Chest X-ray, PA view. Patient: 65 years old, sex F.
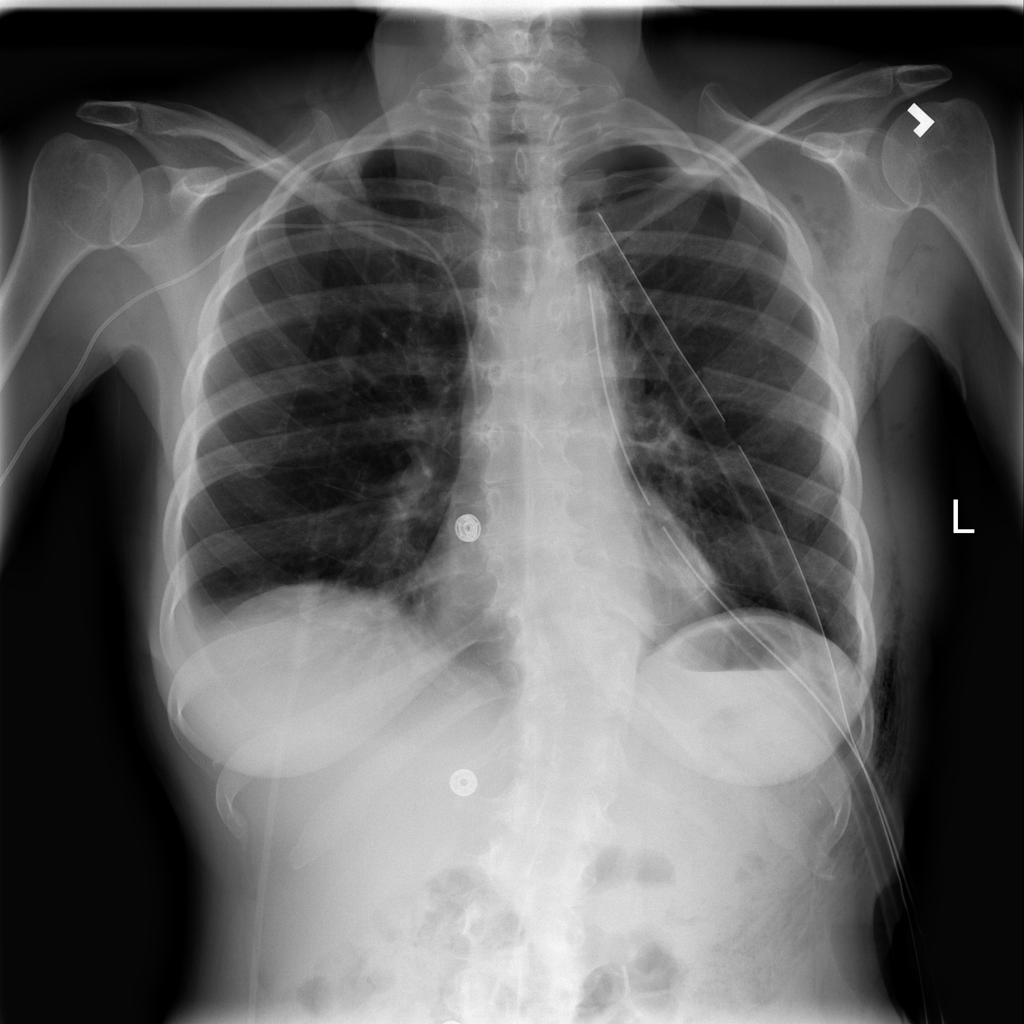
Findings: Emphysema, Pneumothorax